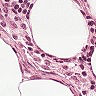
Metastatic tissue present: no